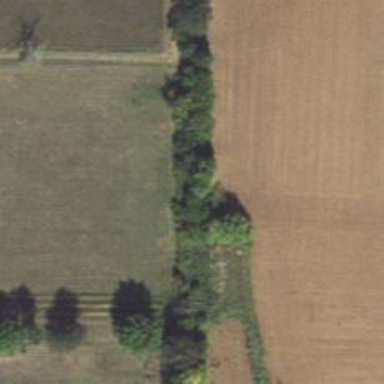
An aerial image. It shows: Row of trees in natural setting.